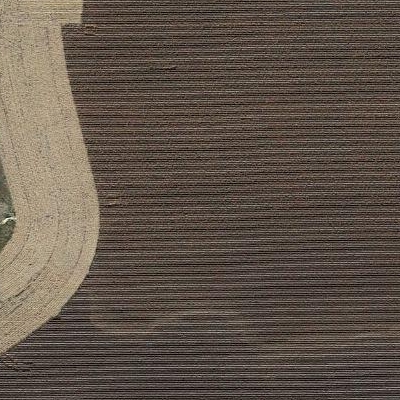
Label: bField